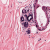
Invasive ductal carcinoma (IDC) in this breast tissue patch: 0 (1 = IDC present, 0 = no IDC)